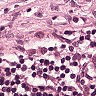
Metastatic tissue present: no